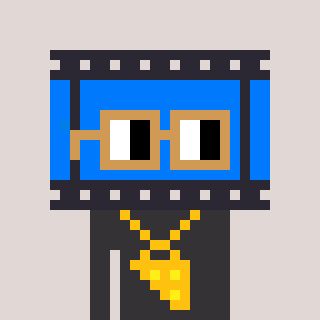
a pixel art character with square brown glasses, a film strip-shaped head and a grayscale-colored body on a warm background